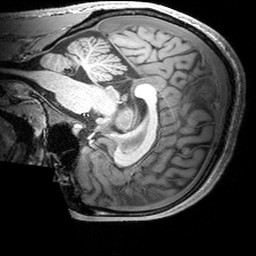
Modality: T1w
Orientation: sagittal
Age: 22
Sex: male
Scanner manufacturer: siemens
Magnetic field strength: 3 T
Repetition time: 2.53 s
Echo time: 0.00299 s